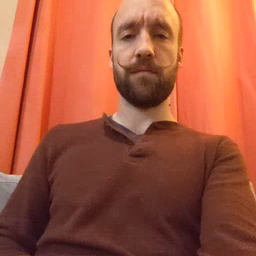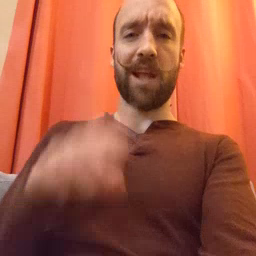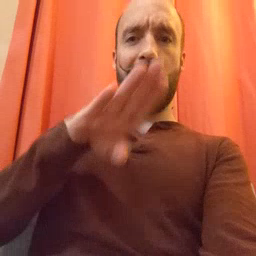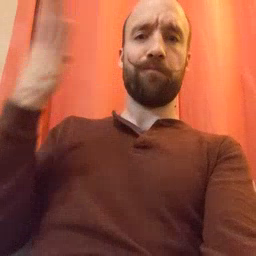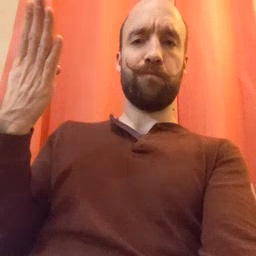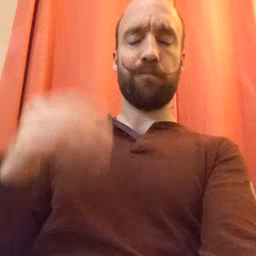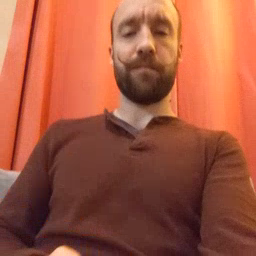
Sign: open